Question: I fix a lot of problems by using the LogCat in Android. Then also on certain crashes I have the Logcat and/or Console to tell me the source of the crash. It tells me the exact line in my code where the crash took place.
However I get a LOT of crashes that don't show anything on the LogCat. In the "Debug" window it simply shows me the stack trace which doesn't give me any helpful information (see screenshot).
How can I solve the crashes during the times when I only get the stack trace?

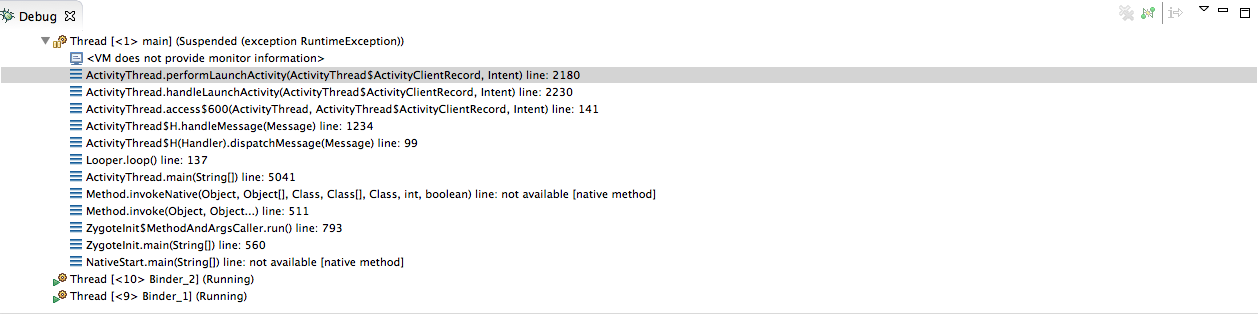
Answer: The stacktrace shown in debug mode is pretty much the same you see in logcat, the only difference is that, it will stop in each propagation of the exception, in order to move to the next step in Debug Perspective on the top bar you can click on "resume" button, it will take you to the next step so you can continue tracking it down, if you keep clicking on resume there's a big chance that you will see the stacktrace in logcat as you are used to..
Regards!